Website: lowes
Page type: payment
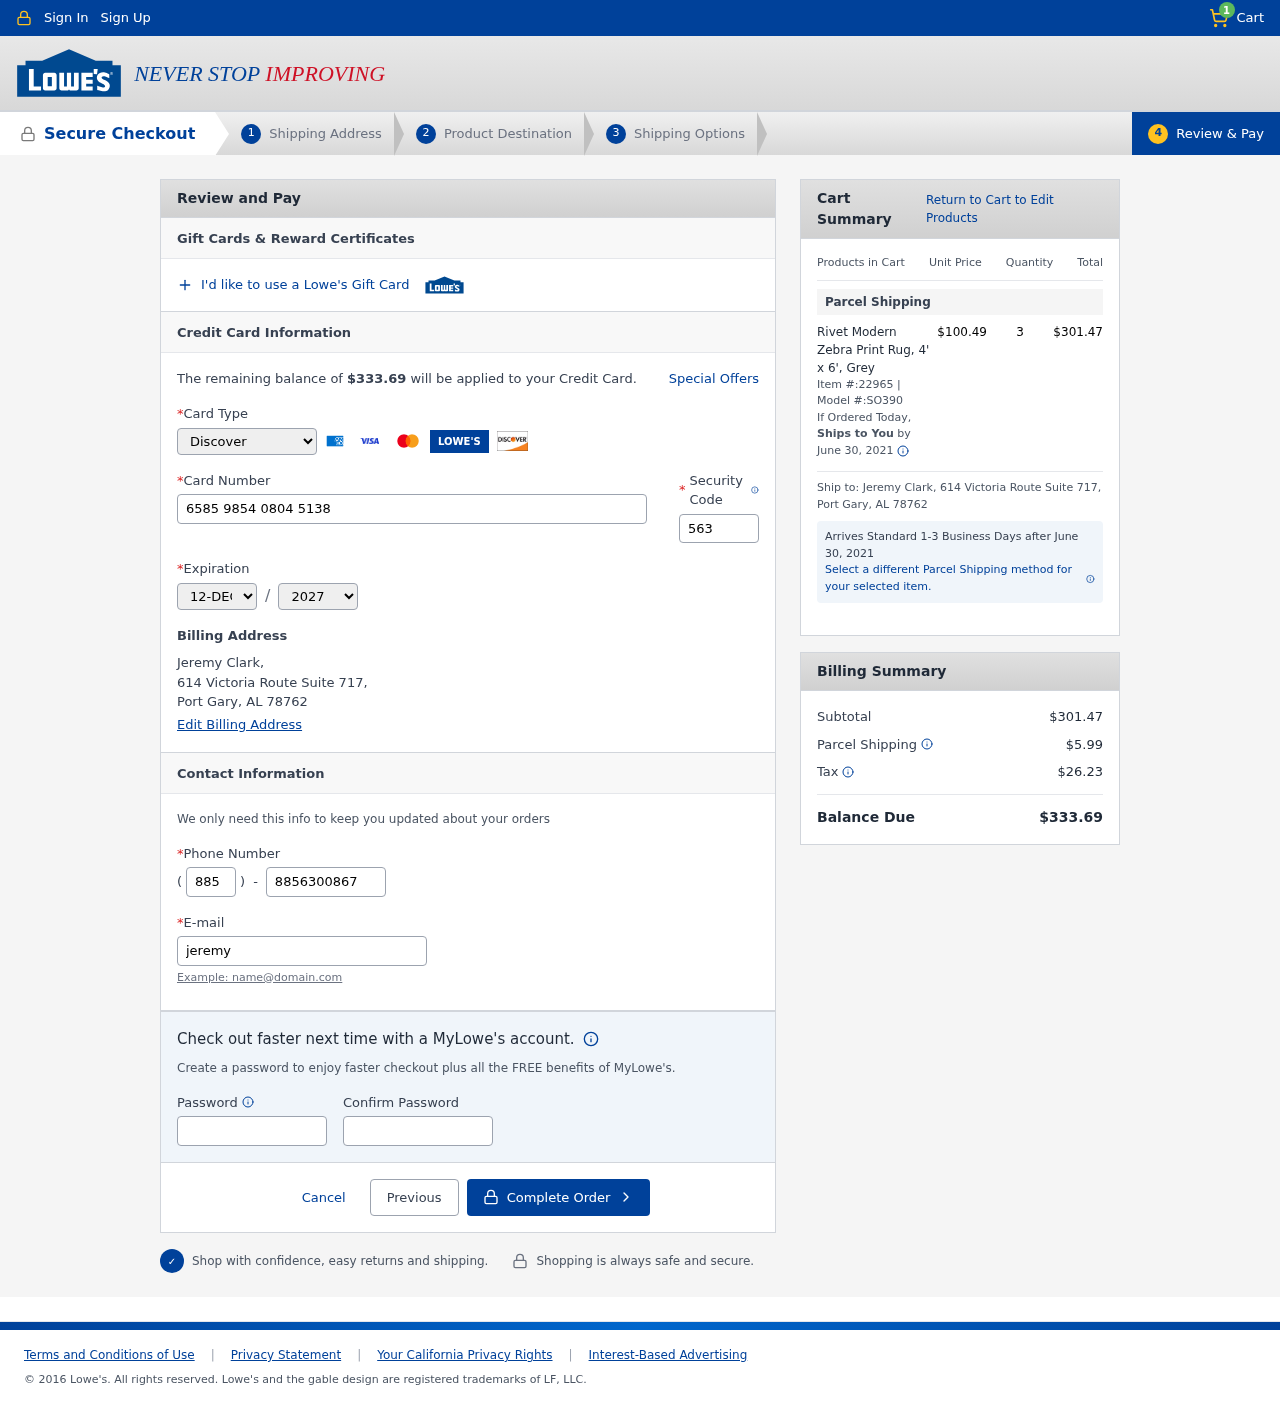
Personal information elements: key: PII_CARD_CVV
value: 563
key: PII_CARD_EXPIRY_MONTH
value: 12
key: PII_CARD_EXPIRY_YEAR
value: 27
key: PII_CARD_NUMBER
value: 6585 9854 0804 5138
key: PII_CARD_TYPE
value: Discover
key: PII_CITY_STATE_ZIP
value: Port Gary, AL 78762
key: PII_EMAIL
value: jeremyclark@yahoo.com
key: PII_FULLNAME
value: Jeremy Clark,
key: PII_PHONE
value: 8856300867
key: PII_PHONE_AREA
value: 885
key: PII_STREET
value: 614 Victoria Route Suite 717,
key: PII_FULLNAME2
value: Jeremy Clark
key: PII_STREET2
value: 614 Victoria Route Suite 717
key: PII_CITY_STATE_ZIP2
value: Port Gary, AL 78762
Product elements: key: PRODUCT1_NAME
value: Rivet Modern Zebra Print Rug, 4' x 6', Grey
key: PRODUCT1_PRICE
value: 100.49
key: PRODUCT1_QUANTITY
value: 3
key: PRODUCT1_ITEM
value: Item #:22965
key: PRODUCT1_MODEL
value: Model #:SO390
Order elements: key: ORDER_NUM_ITEMS
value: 1
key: ORDER_TOTAL
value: $333.69
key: ORDER_SHIPPING_DATE
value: June 30, 2021
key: ORDER_SUBTOTAL
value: $301.47
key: ORDER_SHIPPING_DATE2
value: June 30, 2021
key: ORDER_SHIPPING_COST
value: $5.99
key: ORDER_TAX
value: $26.23